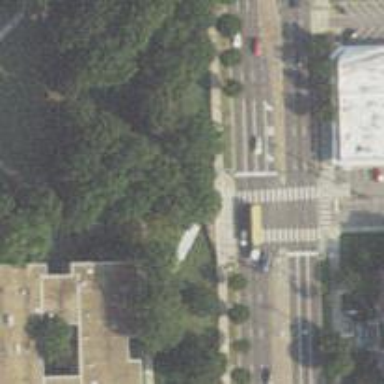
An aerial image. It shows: Footway with zebra crossing.